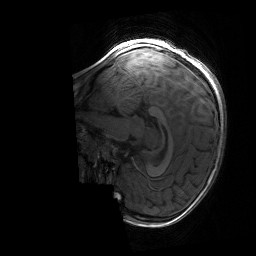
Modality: T1w
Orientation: sagittal
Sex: male
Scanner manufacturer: siemens
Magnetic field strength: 3 T
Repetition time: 1.9 s
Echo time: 0.00243 s